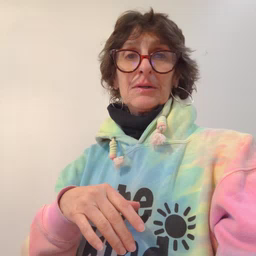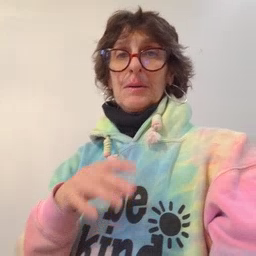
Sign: balloon